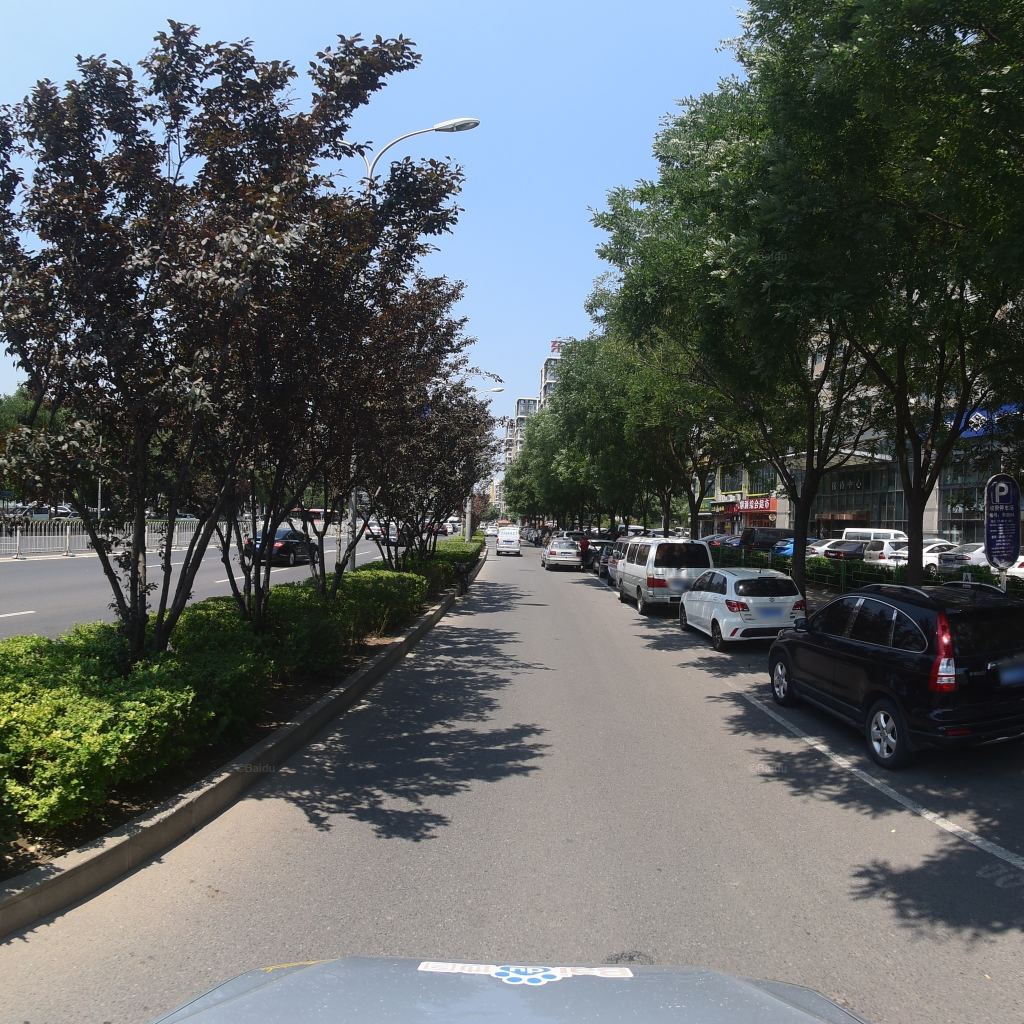
Region: Fengtai
Road damage annotations: pothole